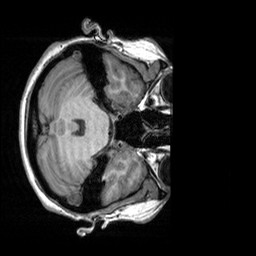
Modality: T1w
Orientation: axial
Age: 29
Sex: female
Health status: healthy
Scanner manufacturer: siemens
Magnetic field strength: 3 T
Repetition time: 2.3 s
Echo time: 0.00303 s